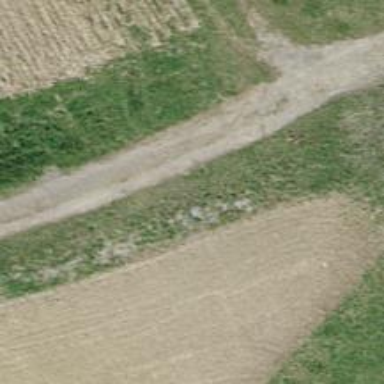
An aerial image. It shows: Track road with grade4 tracktype.